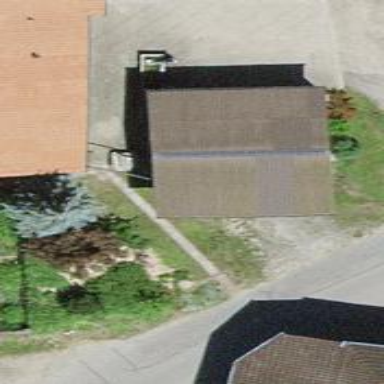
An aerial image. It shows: Garage.